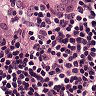
Metastatic tissue present: yes